Question: I am trying to create a browser in VB.Net, using WinForms, and I can't get CefSharp to work. I am using the pre-release NuGet package. I am using this code to construct the browser:
'''
Private m_IsInDesignMode As Boolean = True
Public ReadOnly Property IsInDesignMode() As Boolean
Get
Return m_IsInDesignMode
End Get
End Property
Public Sub New()
InitializeComponent()
m_IsInDesignMode = (LicenseManager.UsageMode = LicenseUsageMode.Designtime)
Me.browser = New ChromiumWebBrowser("http://emposoft.tk")
Me.browser.Dock = DockStyle.Fill
End Sub
'''
And I have the following files in the debug folder:

And I have the en_US file in the locales folder.
When I run the application, no errors or warnings come up, it is just a blank form. Can anyone tell me what I am doing wrong? I am new with CefSharp, but an experienced VB.Net programmer.
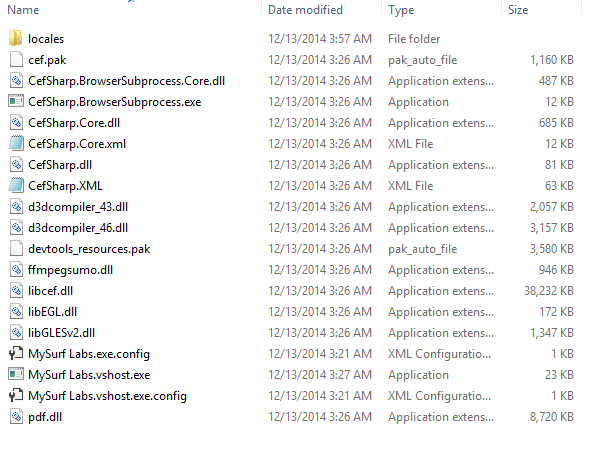
Answer: You seem to be missing 'CefSharp.WinForms.dll' and 'icudtl.dat' from the bin directory.
There are some good tips on getting things set up here: <URL>
In particular:
- 'x86''x64''AnyCPU'- 'packages.config'<URL>
---
The answer ended up being that in version 37 of CefSharp (the current stable version), you need an explicit call to 'Cef.Initialize()' before creating the browser, otherwise it does not load. This is fixed in the 'v39.0.0-pre03' NuGet.
The solution is either:
- 'v39.0.0-pre03'<URL>'
'Public Sub New() InitializeComponent() m_IsInDesignMode = (LicenseManager.UsageMode = LicenseUsageMode.Designtime) CefSharp.Cef.Initialize() Me.browser = New CefSharp.WinForms.ChromiumWebBrowser("http://emposoft.com") Me.Controls.Add(Me.browser) End Sub'